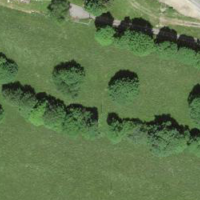
EUNIS habitat code: 24
Species observed at this site:
Artemisia vulgaris
Elasmucha grisea
Bromius obscurus